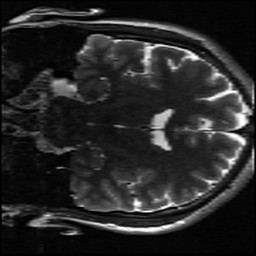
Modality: inplaneT2
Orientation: coronal